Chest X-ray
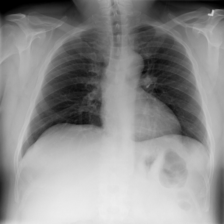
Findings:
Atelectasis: negative
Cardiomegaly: negative
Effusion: negative
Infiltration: negative
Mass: negative
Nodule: negative
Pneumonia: negative
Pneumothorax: negative
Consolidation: negative
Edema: negative
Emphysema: negative
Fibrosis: negative
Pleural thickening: negative
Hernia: negative